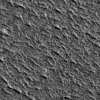
Atmospheric dust classification: not_dusty